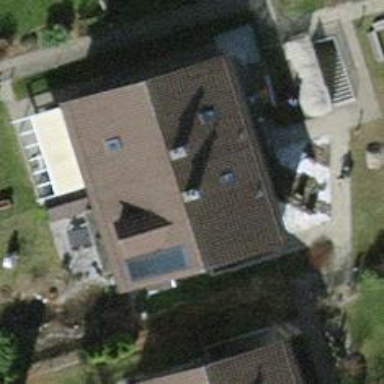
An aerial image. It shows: Semidetached house with gabled roof.